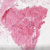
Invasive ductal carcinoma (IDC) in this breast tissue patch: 0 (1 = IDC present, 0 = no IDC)